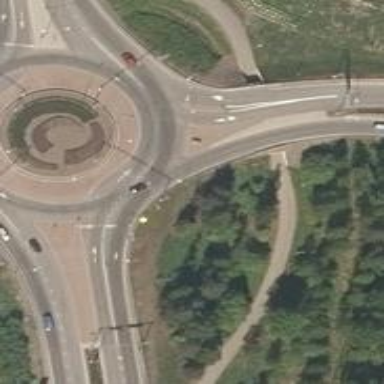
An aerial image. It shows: Secondary road around roundabout.